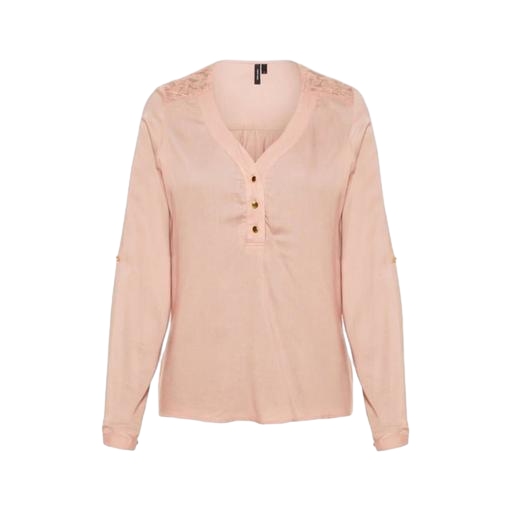
pink lace-detail shirt, long-sleeve blouse, pink lace detail shirt, white background